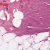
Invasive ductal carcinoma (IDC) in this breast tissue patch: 0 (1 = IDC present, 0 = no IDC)